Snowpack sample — Rabbit Ears Pass, Jackson County, Colorado, USA (12/17/25, 1:08 PM MST)
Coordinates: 40.387, -106.625
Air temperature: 34 °F
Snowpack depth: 46 cm
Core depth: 10 cm
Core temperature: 30.2 °F
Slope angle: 6°, slope face: 165°
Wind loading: medium
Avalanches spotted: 0
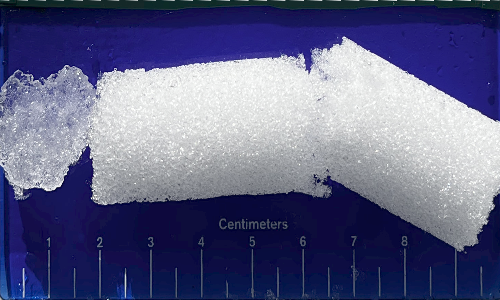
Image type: core
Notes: No avalanches spotted nearby, although collected in a meadowy area with minimal risk on this face of the pass.